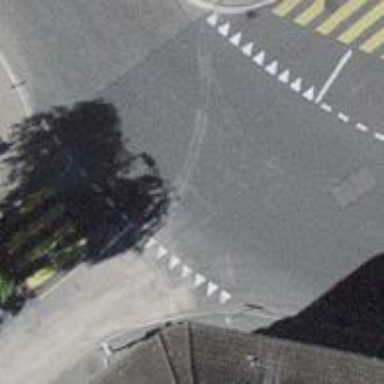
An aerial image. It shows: Road with traffic signals.